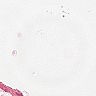
Metastatic tissue present: no